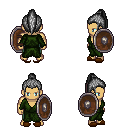
a pixel art fantasy rpg character, male body template, human, tanned skin, green robe, teal pants, gray long topknot hairstyle, bracelets, brown slippers, shield, four views (front, back, left, right), 2x2 character sprite sheet, small pixel art, hard edges, no anti-aliasing